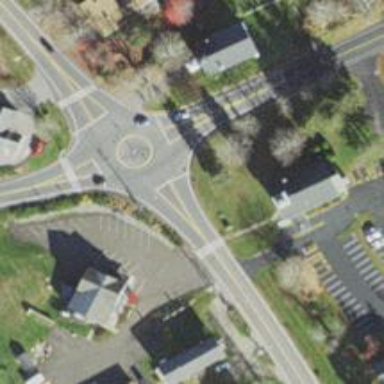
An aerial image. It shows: Roundabout at primary highway.